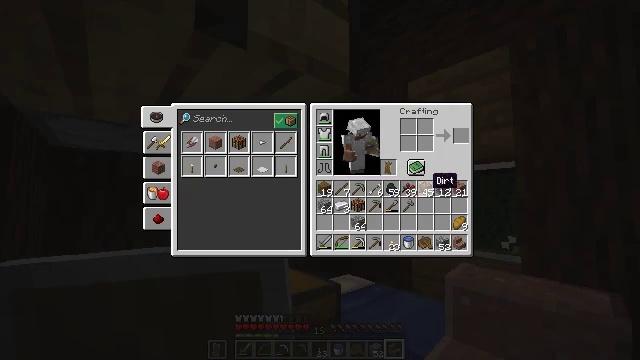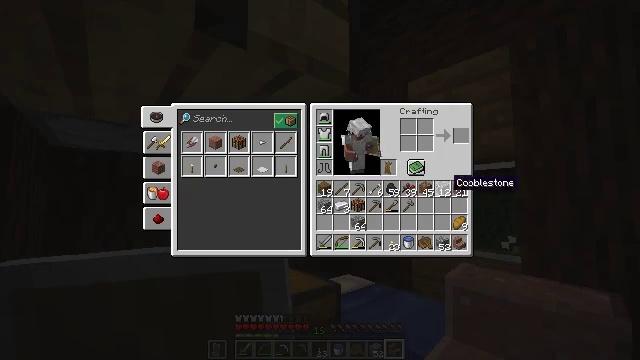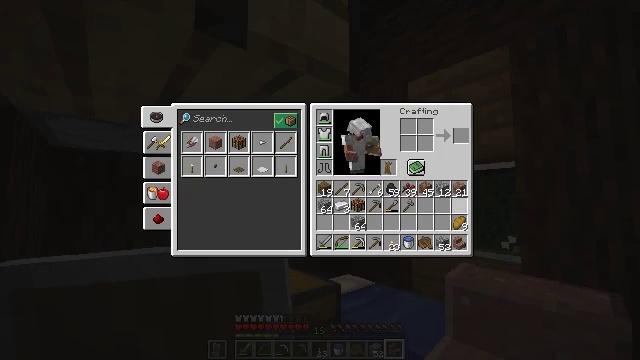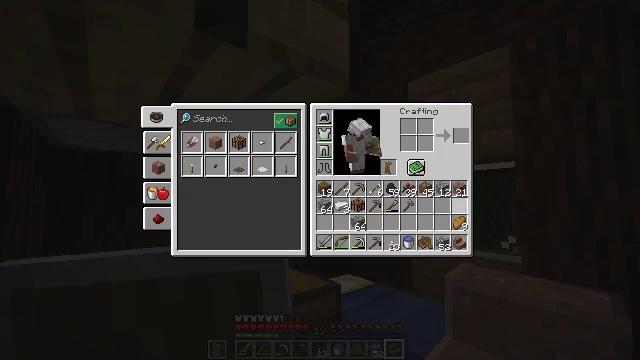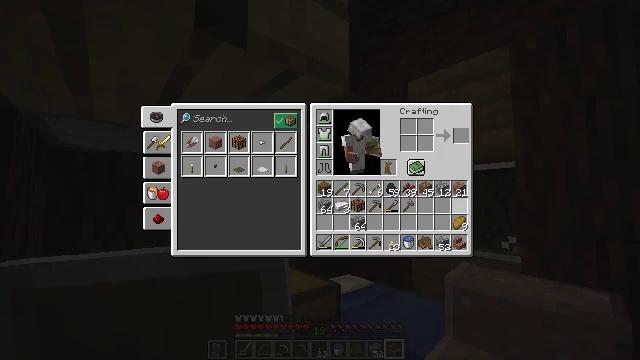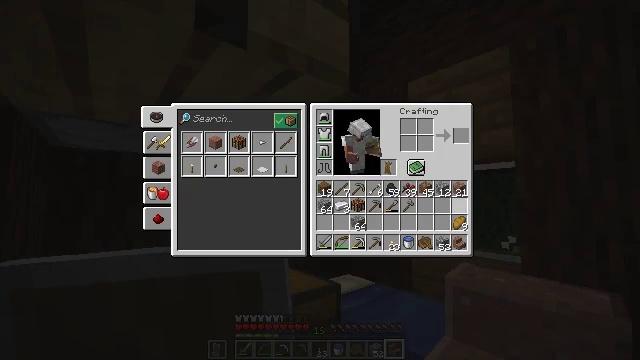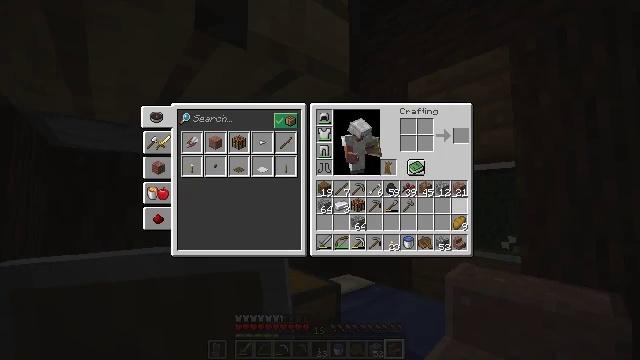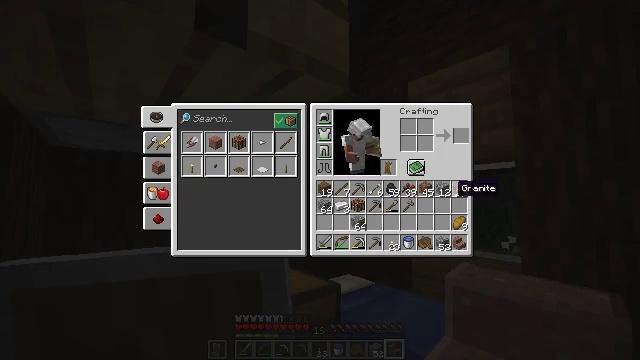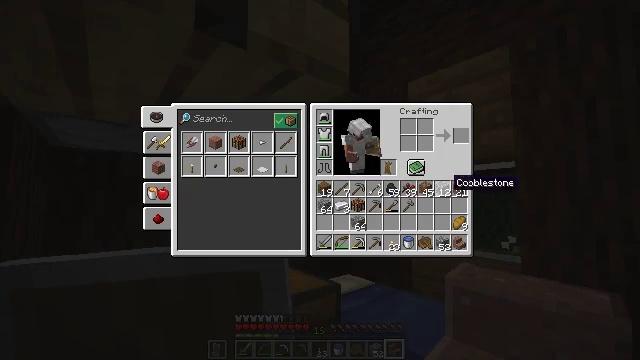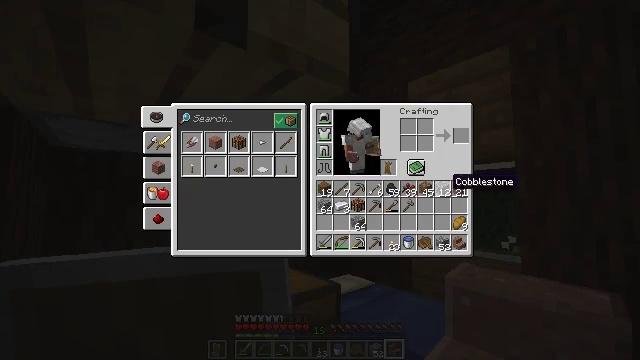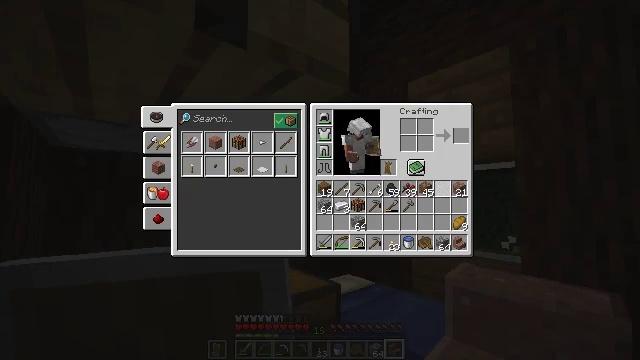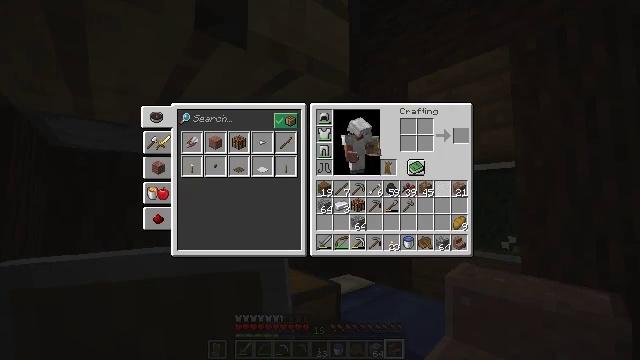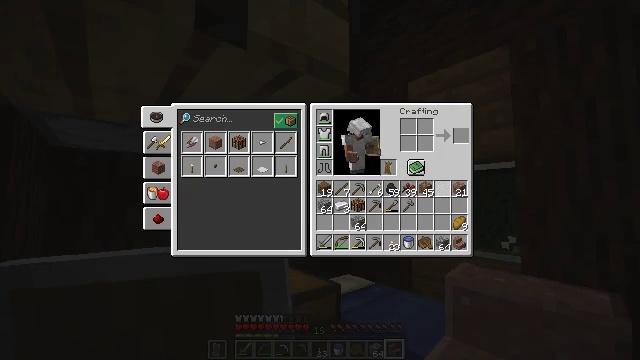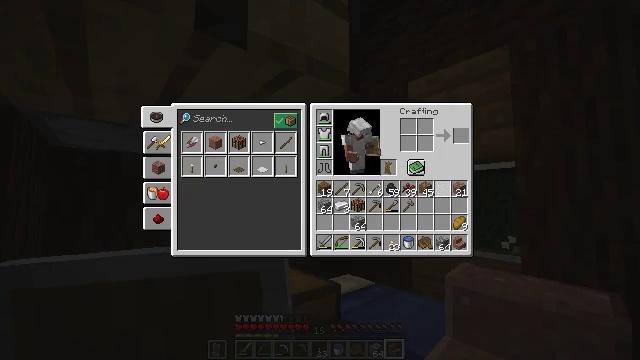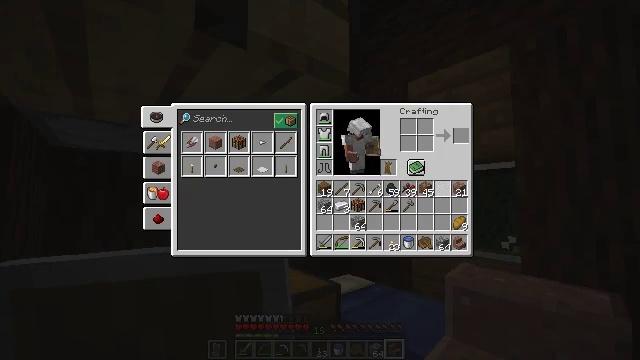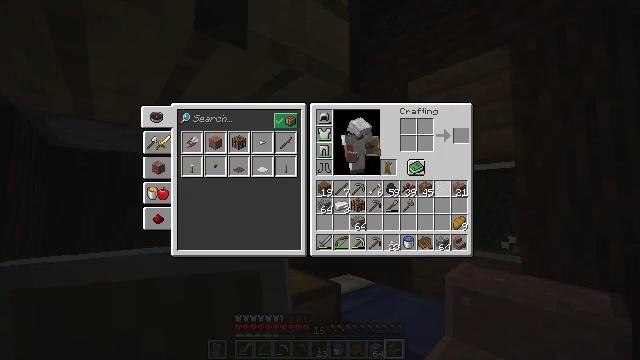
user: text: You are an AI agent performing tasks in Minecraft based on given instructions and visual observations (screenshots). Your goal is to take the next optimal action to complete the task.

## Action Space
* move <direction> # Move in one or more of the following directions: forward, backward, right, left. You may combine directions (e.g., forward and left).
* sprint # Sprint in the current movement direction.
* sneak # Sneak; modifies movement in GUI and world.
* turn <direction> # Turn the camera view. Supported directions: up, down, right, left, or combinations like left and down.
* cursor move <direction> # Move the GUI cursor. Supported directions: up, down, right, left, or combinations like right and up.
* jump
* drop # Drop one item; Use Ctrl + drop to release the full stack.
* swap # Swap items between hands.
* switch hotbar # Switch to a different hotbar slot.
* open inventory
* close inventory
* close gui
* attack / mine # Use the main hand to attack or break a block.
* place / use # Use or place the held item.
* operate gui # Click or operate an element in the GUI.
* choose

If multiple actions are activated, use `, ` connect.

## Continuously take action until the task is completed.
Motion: motion action
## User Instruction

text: craft item air
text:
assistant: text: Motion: cursor move right
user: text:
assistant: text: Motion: cursor move right and down
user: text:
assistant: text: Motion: cursor move down
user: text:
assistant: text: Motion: no_op
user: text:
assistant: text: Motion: no_op
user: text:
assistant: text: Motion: cursor move up
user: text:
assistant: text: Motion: cursor move up
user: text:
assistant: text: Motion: sneak
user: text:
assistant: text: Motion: sneak
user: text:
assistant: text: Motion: sneak, operate gui
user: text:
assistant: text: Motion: sneak, operate gui
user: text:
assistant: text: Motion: sneak
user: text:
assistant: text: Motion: sneak
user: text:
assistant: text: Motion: sneak
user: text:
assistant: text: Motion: sneak
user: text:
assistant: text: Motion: cursor move right and down
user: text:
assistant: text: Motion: no_op
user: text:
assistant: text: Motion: no_op
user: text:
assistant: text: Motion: no_op
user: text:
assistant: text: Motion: no_op
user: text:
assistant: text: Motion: cursor move down
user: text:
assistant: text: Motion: turn left and down
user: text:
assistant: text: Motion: turn left and down
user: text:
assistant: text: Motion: turn left and down
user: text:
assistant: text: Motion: turn down
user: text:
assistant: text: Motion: turn down
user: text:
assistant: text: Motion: turn up
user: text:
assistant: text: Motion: turn right and up
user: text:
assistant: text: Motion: move right, turn up
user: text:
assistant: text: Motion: move right